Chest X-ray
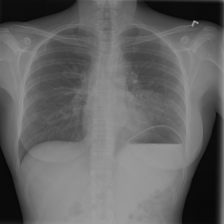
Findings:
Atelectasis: positive
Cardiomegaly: negative
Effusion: negative
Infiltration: negative
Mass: negative
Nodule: negative
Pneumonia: negative
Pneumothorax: negative
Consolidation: negative
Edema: negative
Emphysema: negative
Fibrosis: negative
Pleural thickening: negative
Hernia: negative